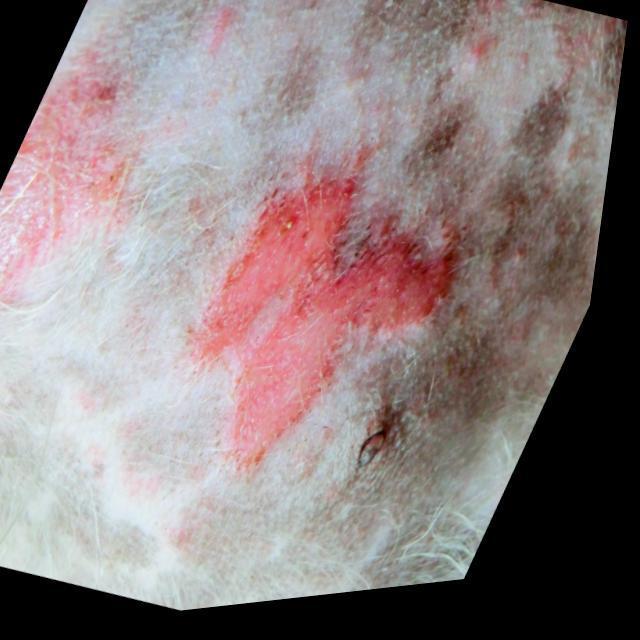
Canine dermatitis — inflammation of the skin presenting with erythema, pruritus, papules, and excoriation. May be allergic, contact, or atopic in origin.